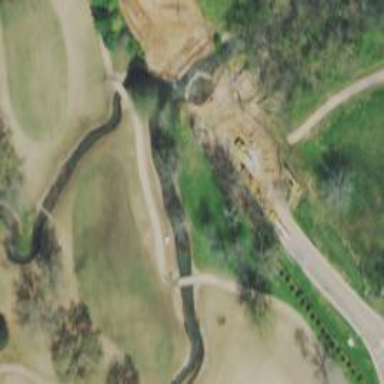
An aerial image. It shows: Asphalt path within golf course area.